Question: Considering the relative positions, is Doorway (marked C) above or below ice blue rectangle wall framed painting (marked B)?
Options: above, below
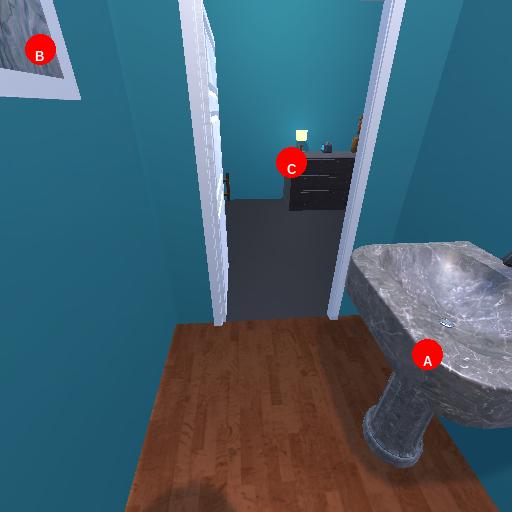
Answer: above